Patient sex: M
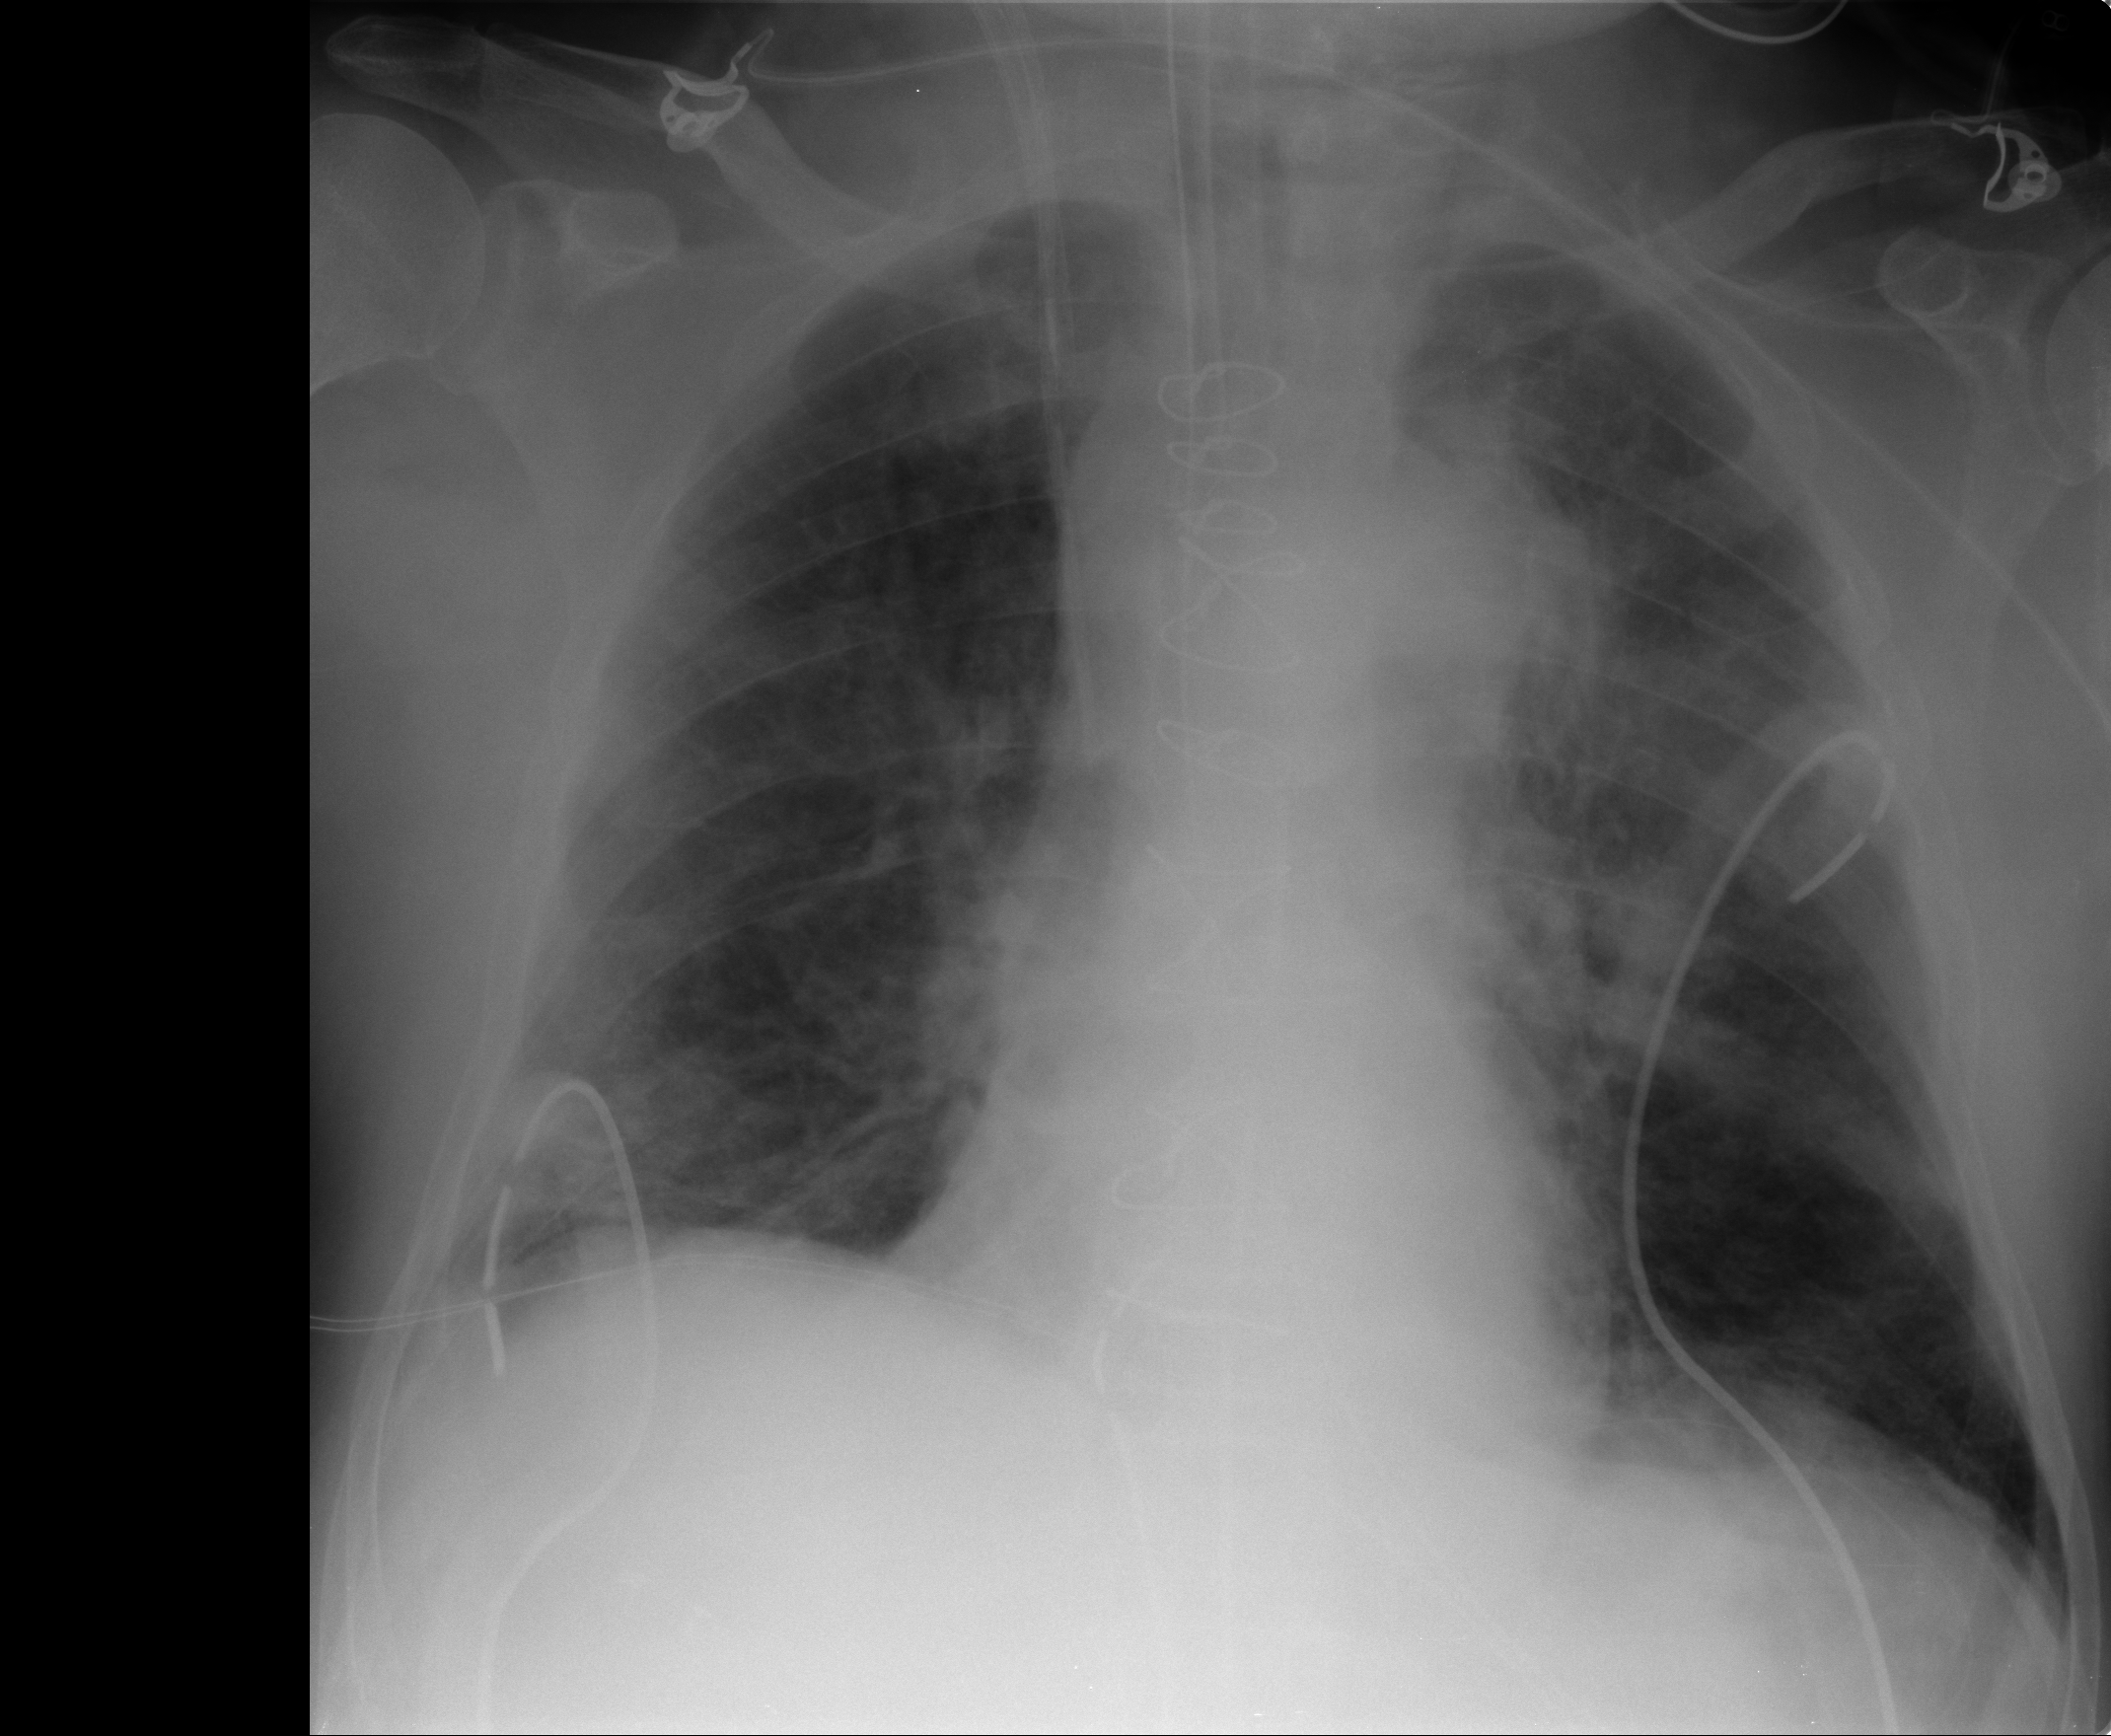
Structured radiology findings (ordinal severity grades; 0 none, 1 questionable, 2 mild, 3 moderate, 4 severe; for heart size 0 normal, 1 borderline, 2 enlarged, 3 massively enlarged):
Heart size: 0
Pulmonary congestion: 0
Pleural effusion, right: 0
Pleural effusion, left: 0
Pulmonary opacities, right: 0
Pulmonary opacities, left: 0
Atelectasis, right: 2
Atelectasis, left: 2